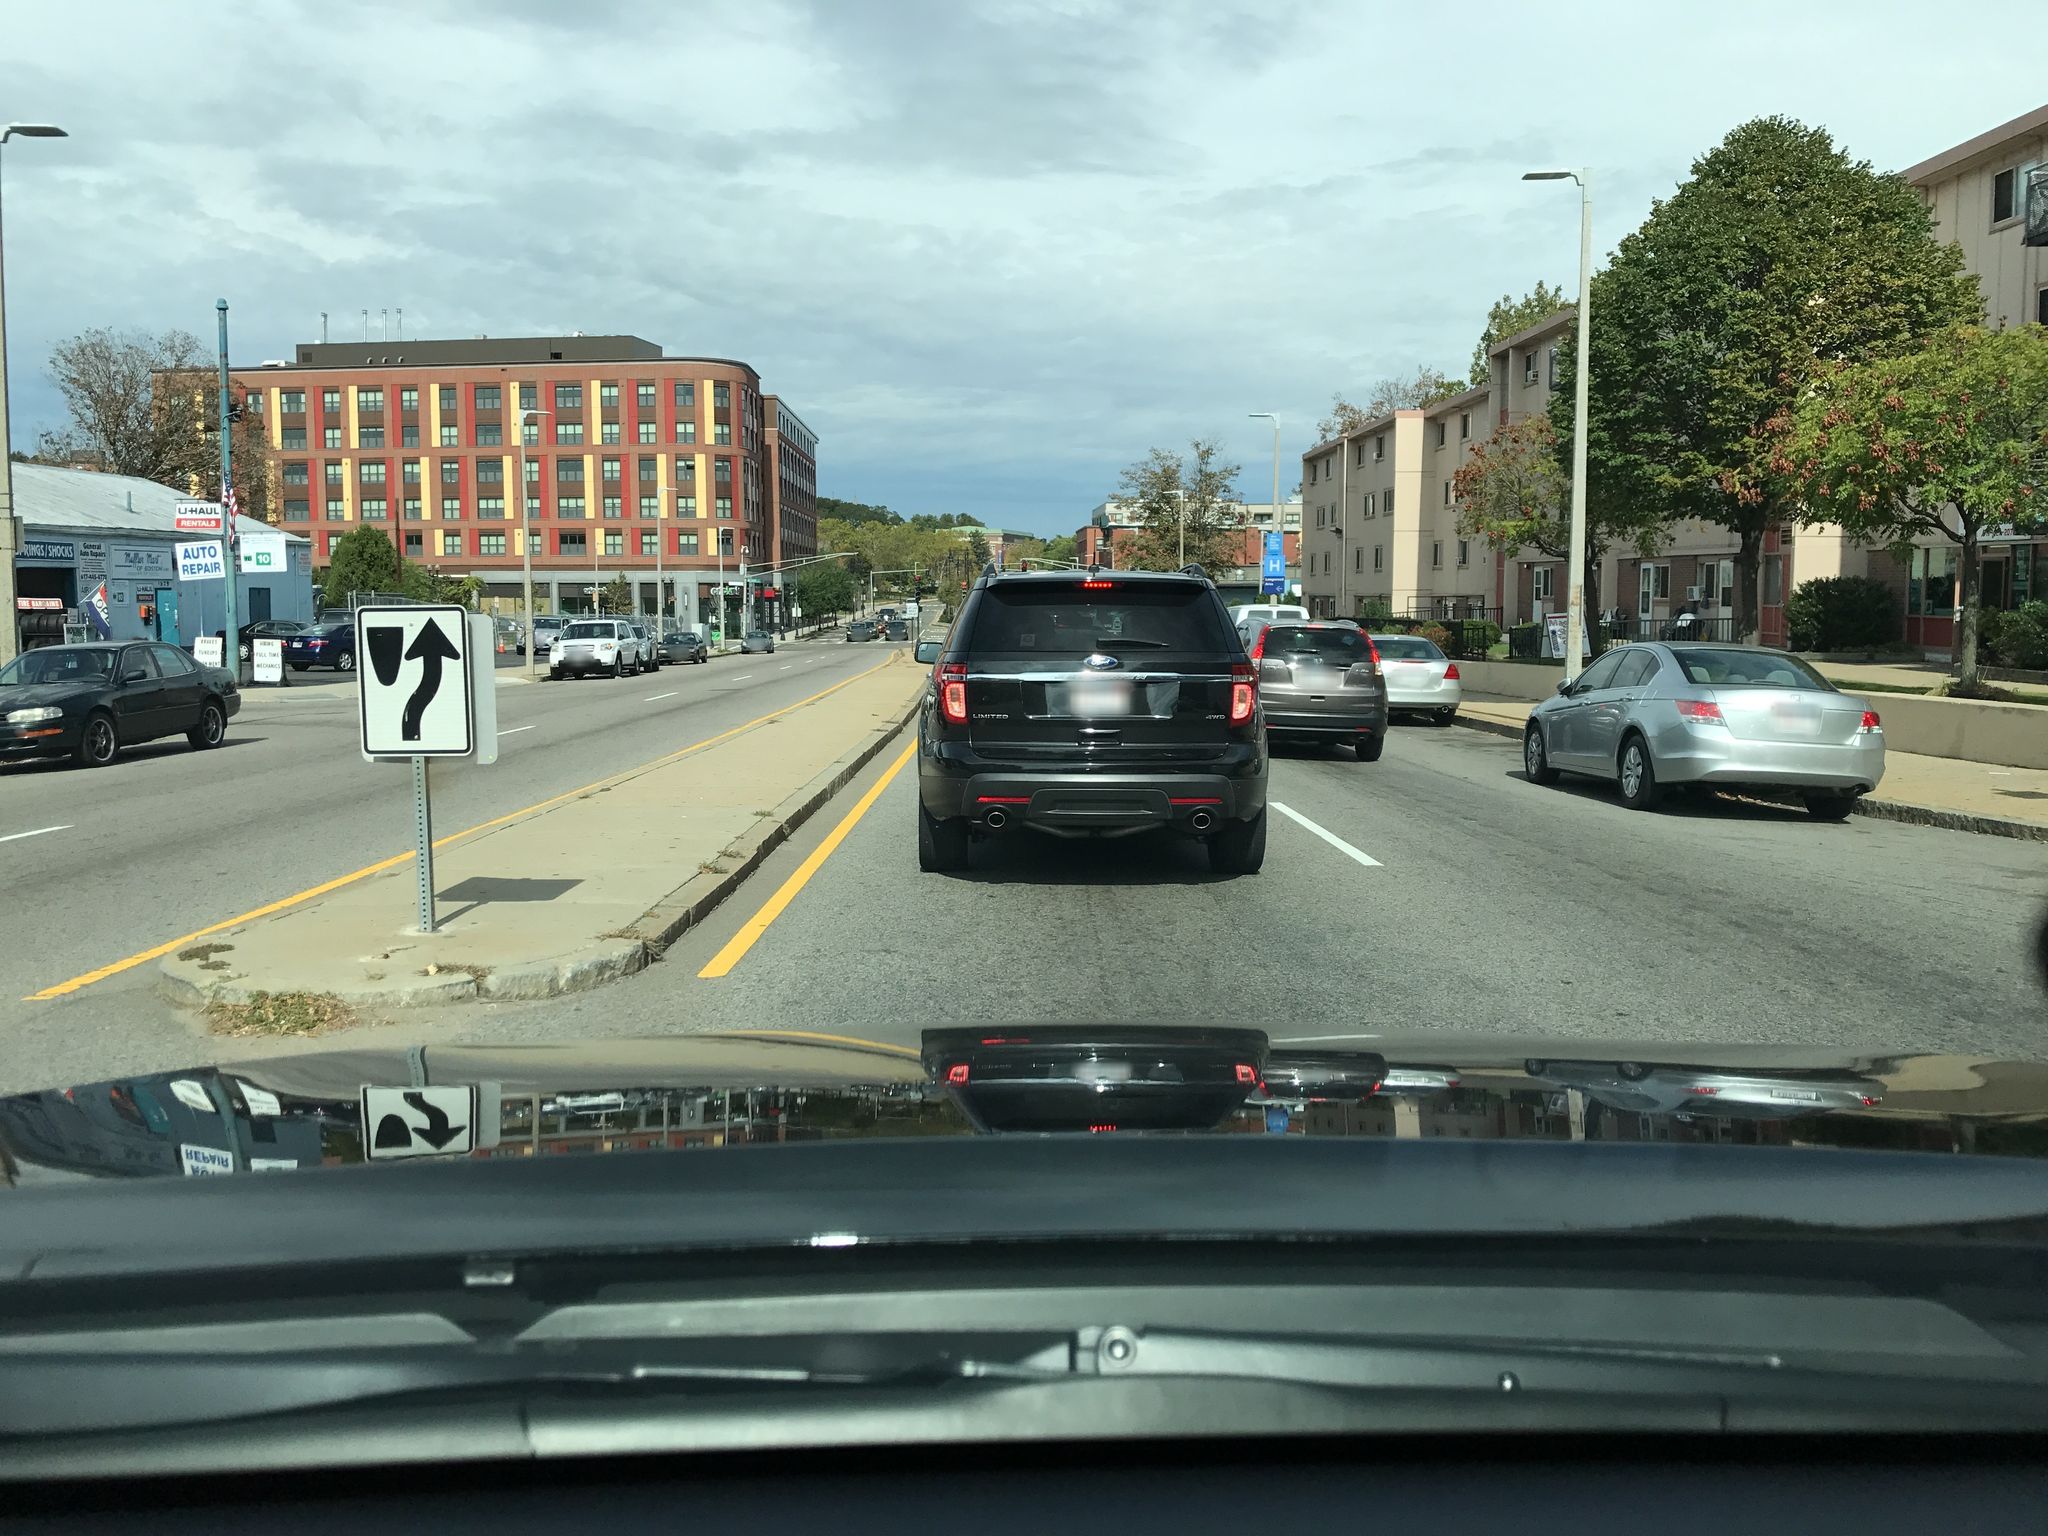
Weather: cloudy
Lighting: day
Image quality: good
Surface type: driving surface
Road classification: primary
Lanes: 2, 3
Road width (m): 25.9
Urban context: urban centre
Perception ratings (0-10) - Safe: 6.54, Lively: 6.6, Beautiful: 7.57, Boring: 3.41, Depressing: 4.77, Wealthy: 5.05